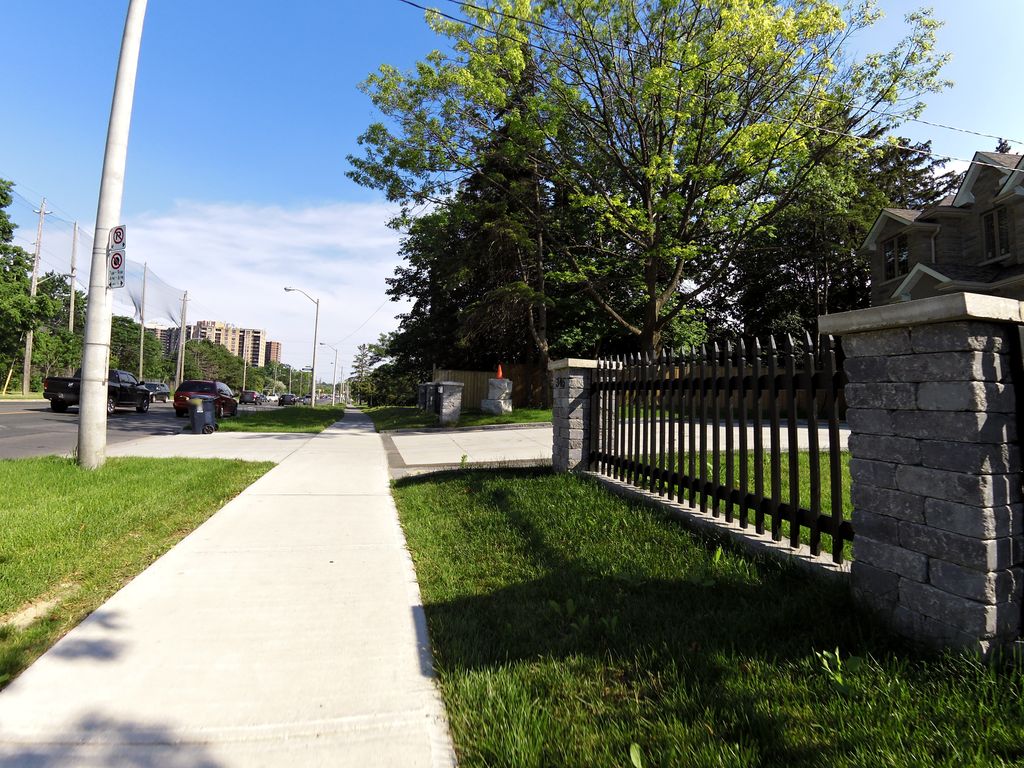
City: toronto